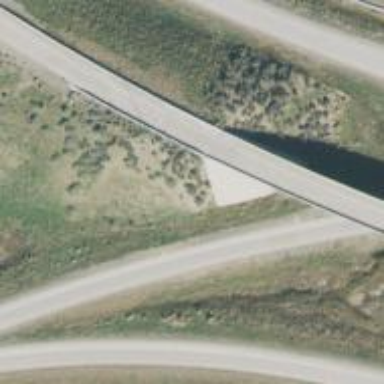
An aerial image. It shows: Motorway link bridge.